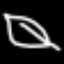
Label: leaf